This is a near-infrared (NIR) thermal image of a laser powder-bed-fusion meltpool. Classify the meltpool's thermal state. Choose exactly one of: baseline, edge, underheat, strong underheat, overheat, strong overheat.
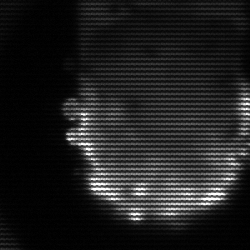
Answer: baseline